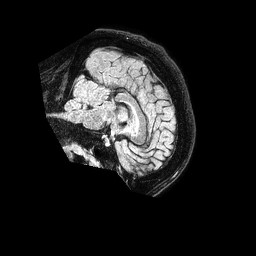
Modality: FLAIR
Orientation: sagittal
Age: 34
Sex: female
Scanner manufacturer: philips
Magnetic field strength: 1.5 T
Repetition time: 4.8 s
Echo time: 0.3 s